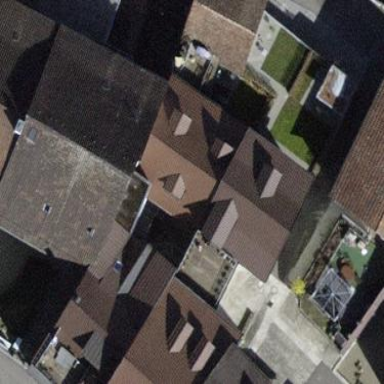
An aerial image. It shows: Building with tile roof.